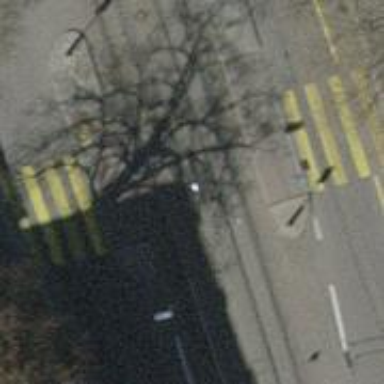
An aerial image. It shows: Kerb serving as barrier.